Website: home-depot
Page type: payment
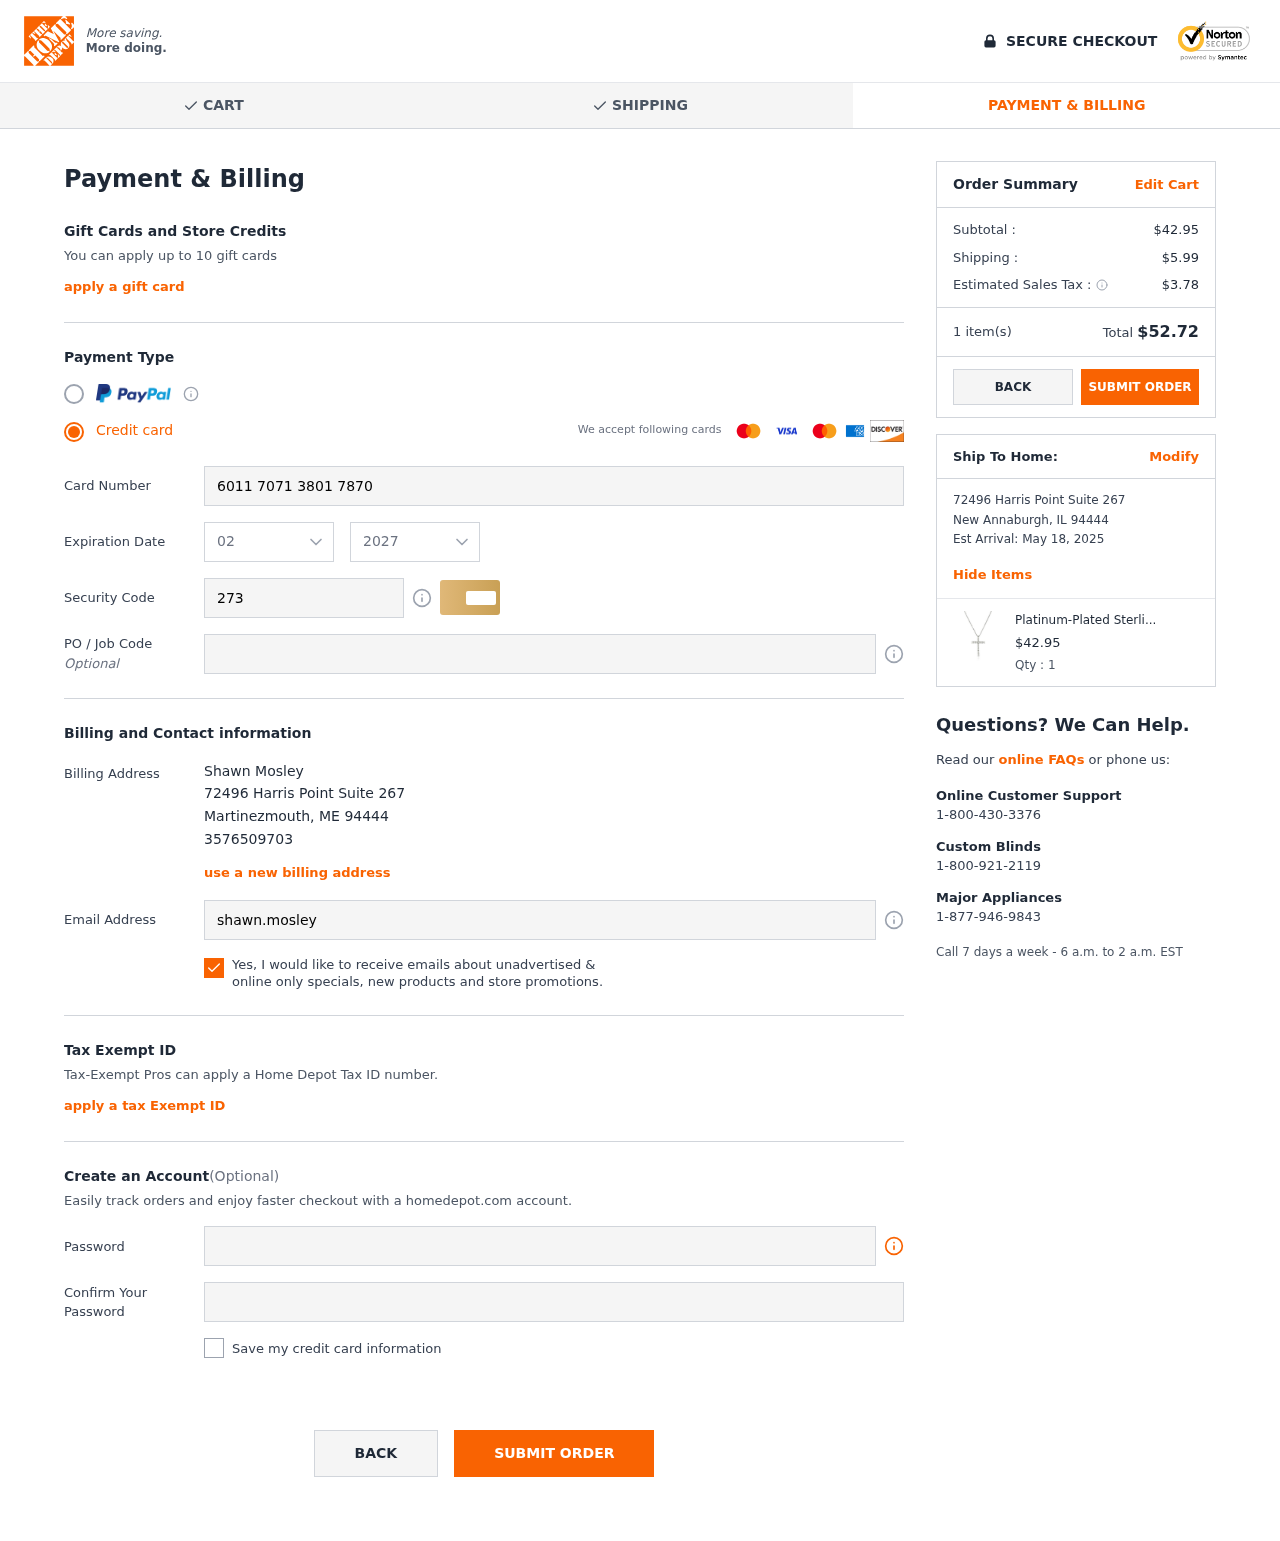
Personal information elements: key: PII_CARD_CVV
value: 273
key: PII_CARD_EXPIRY_MONTH
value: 02
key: PII_CARD_EXPIRY_YEAR
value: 27
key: PII_CARD_NUMBER
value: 6011 7071 3801 7870
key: PII_CITY
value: Martinezmouth
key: PII_CITY2
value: New Annaburgh
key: PII_EMAIL
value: shawn.mosley@hotmail.com
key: PII_FULLNAME
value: Shawn Mosley
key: PII_PHONE
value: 3576509703
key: PII_POSTCODE
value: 94444
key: PII_POSTCODE2
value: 94444
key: PII_STATE_ABBR
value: ME
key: PII_STATE_ABBR2
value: IL
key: PII_STREET
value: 72496 Harris Point Suite 267
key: PII_STREET2
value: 72496 Harris Point Suite 267
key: PII_POSTCODE_FULL
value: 94444
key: PII_POSTCODE_NUMERIC
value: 94444
Product elements: key: PRODUCT1_NAME
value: Platinum-Plated Sterling Silver Cross Pendant Necklace set with Swarovski Zirconia (2 cttw), 18"
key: PRODUCT1_PRICE
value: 42.95
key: PRODUCT1_QUANTITY
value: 1
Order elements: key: ORDER_SUBTOTAL
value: $42.95
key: ORDER_SHIPPING_COST
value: $5.99
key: ORDER_TAX
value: $3.78
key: ORDER_NUM_ITEMS
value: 1 item(s)
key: ORDER_TOTAL
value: $52.72
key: ORDER_DELIVERY_DATE
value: May 18, 2025